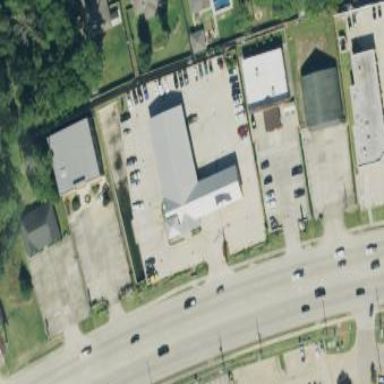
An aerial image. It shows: Car repair shop located in building.